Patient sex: F
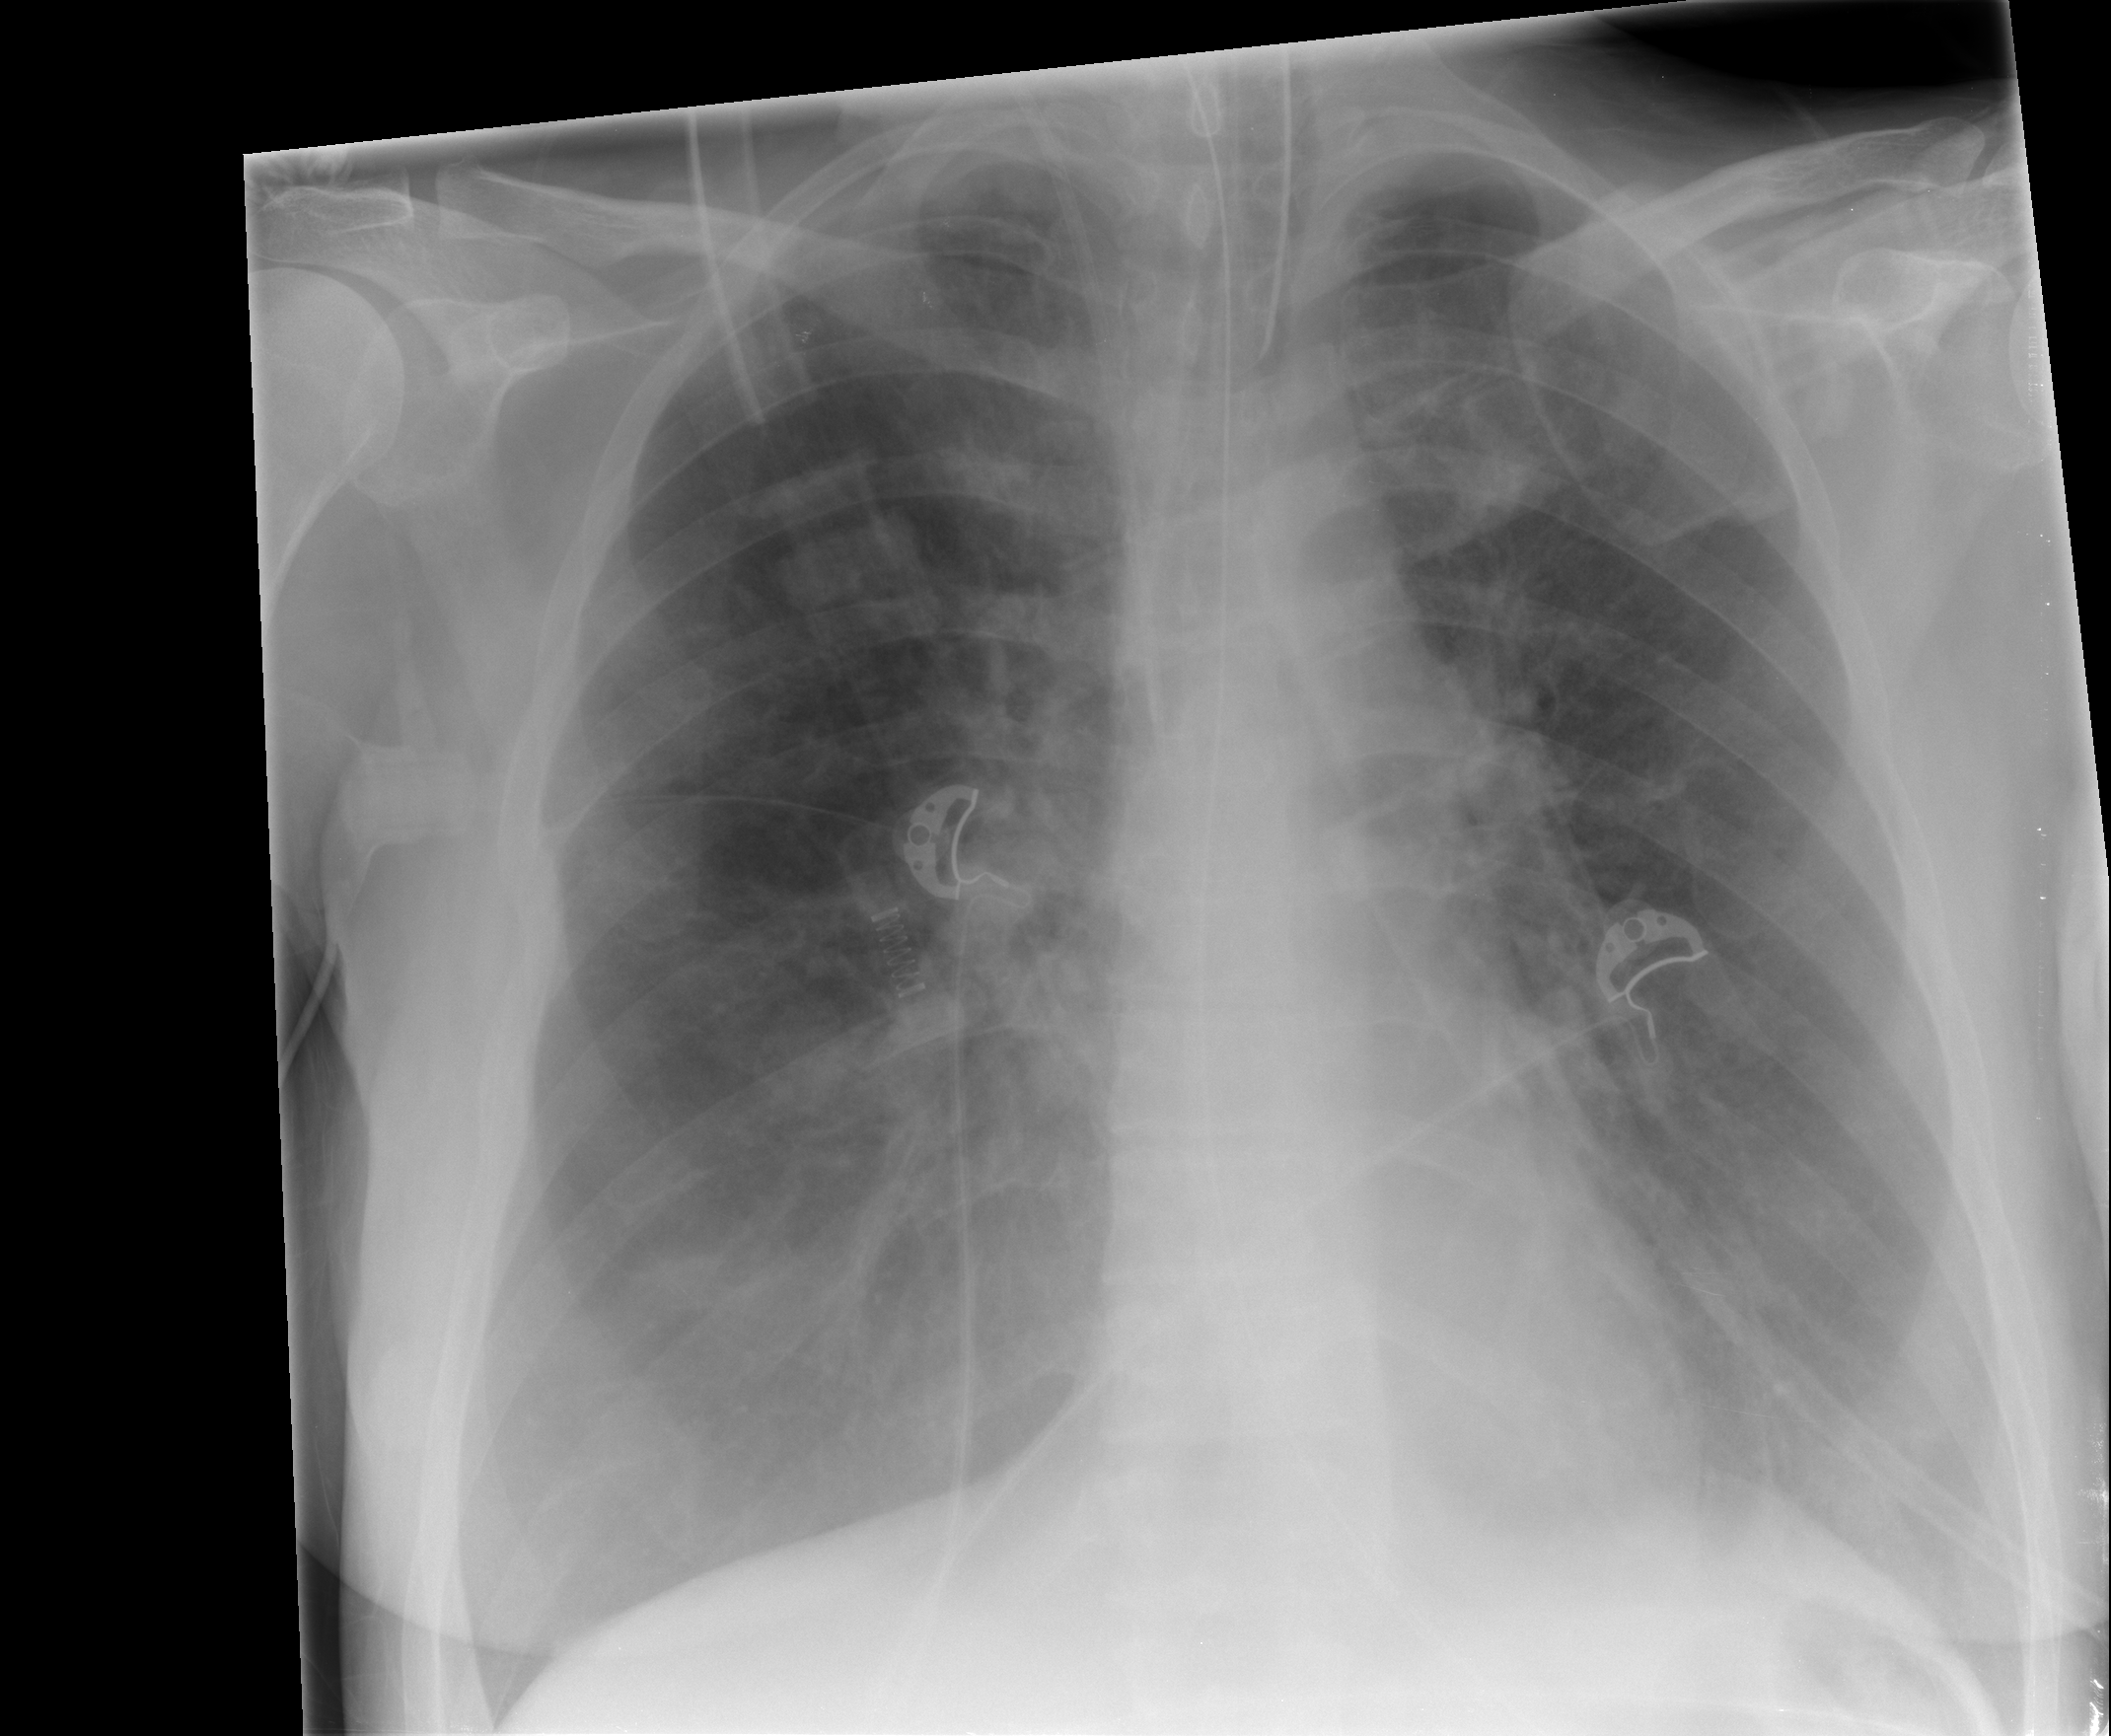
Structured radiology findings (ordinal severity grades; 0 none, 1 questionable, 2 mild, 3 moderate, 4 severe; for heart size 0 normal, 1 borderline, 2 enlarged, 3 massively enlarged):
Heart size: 0
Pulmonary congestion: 0
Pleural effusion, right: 0
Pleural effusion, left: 0
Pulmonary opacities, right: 1
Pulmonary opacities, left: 1
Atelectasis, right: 0
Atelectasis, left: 0